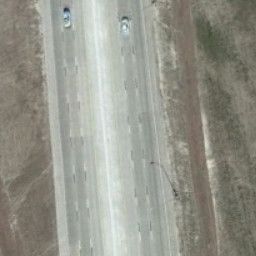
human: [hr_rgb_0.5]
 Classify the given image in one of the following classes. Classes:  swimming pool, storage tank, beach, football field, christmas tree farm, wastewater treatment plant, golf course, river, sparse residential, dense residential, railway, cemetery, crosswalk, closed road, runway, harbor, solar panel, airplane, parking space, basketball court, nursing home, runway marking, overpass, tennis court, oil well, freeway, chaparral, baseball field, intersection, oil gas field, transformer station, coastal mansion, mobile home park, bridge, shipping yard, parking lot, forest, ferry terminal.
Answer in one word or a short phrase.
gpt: freeway